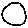
Label: circle